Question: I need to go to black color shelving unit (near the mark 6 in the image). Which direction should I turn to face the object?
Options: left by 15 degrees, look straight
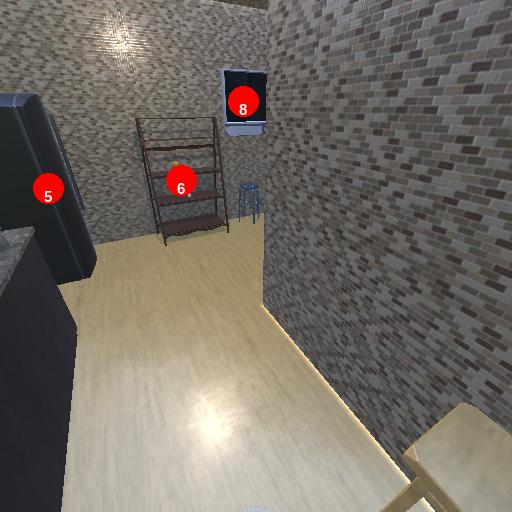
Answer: left by 15 degrees